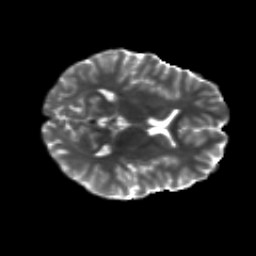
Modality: T2w
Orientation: axial
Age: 18
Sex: male
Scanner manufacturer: siemens
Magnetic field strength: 3 T
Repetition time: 8.8 s
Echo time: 0.085 s